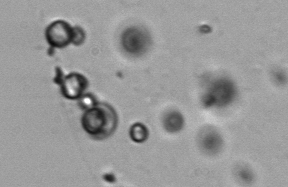
Label: Phaeocystis